Sex: F
Age: 51
Scanner: Avanto
Primary tumour origin: Ca Mammae
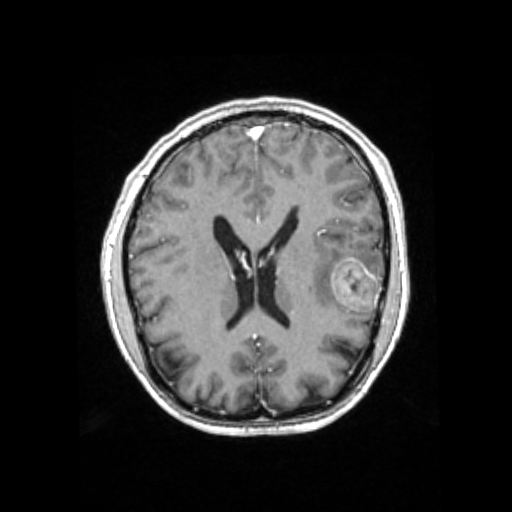
Segmented lesion volume (cc): 13.6
Number of lesion components: 2